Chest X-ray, PA view. Patient: 51 years old, sex F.
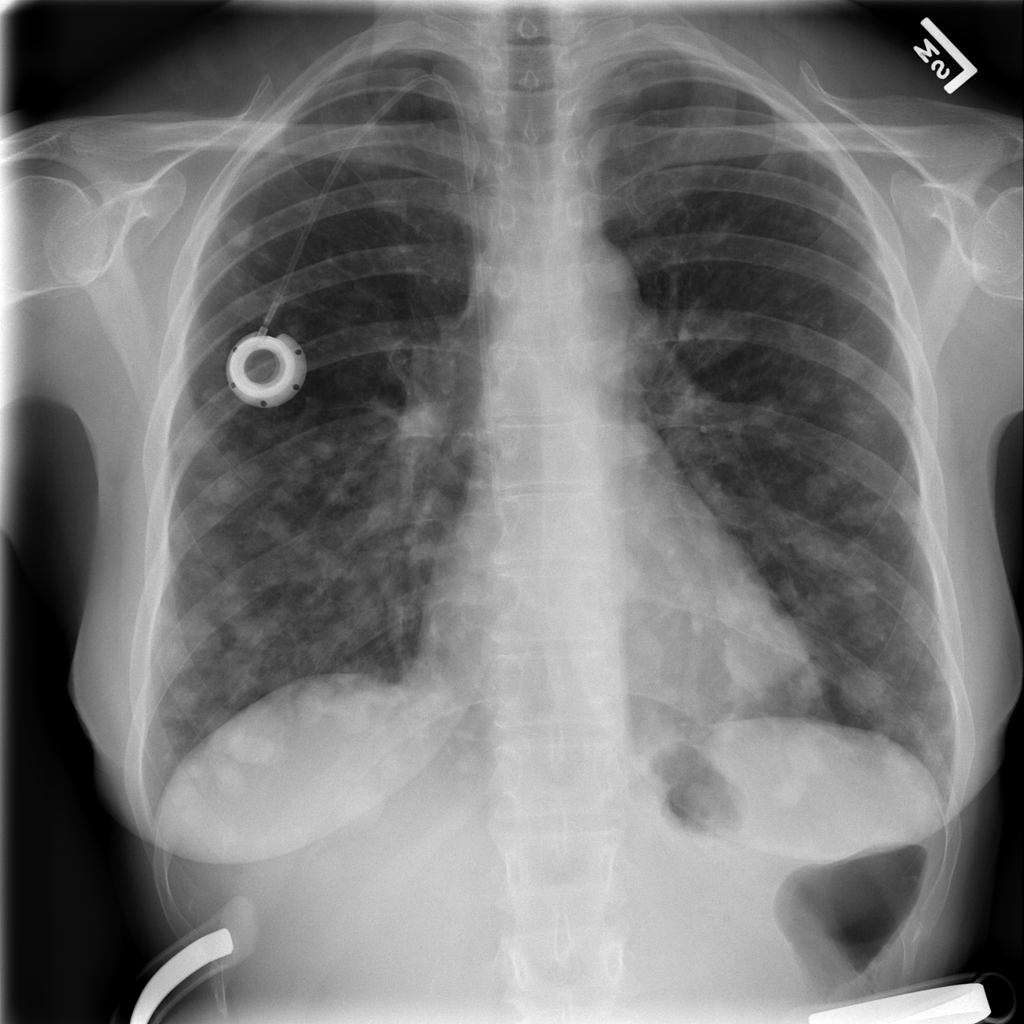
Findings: No Finding